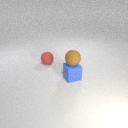
small red rubber sphere behind small blue rubber cube